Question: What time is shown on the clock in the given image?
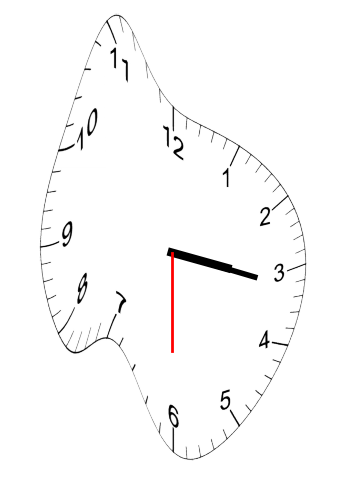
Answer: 03:16:30